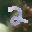
Label: 2